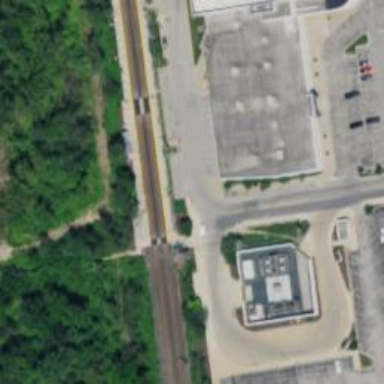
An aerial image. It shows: Railway crossing.